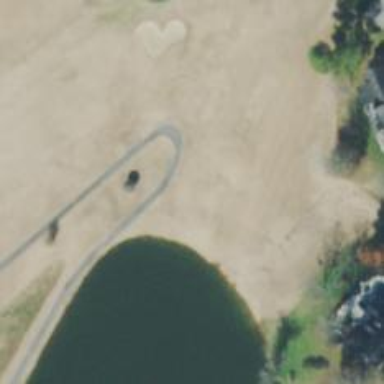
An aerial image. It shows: Footway that resembles golf path.